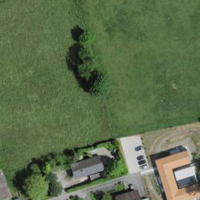
EUNIS habitat code: 52
Species observed at this site:
Cotinus coggygria